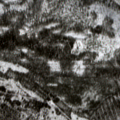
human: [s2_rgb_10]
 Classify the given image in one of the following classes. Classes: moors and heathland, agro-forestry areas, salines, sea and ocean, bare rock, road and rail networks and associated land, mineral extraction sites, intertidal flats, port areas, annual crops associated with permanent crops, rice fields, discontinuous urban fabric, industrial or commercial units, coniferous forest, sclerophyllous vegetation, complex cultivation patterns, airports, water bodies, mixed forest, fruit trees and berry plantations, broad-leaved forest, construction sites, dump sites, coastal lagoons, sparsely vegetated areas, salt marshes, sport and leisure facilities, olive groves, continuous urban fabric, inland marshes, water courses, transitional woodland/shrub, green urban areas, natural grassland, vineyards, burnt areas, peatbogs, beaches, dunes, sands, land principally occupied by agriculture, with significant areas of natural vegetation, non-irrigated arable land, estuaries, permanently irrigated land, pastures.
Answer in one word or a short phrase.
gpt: coniferous forest, mixed forest, transitional woodland/shrub